【题型】解答题　【知识点】向量　【难度】medium
如图，已知 $ABCD$ 为平行四边形.

(1) 若 $|\overrightarrow{AB}| = 5, |\overrightarrow{AD}| = 4, |\overrightarrow{BD}| = \sqrt{21}$，求 $\overrightarrow{AB} \cdot \overrightarrow{AD}$ 及 $|\overrightarrow{AC}|$ 的值；

(2) 记平行四边形 $ABCD$ 的面积为 $S$，设 $\overrightarrow{AB} = (x_1, y_1), \overrightarrow{AD} = (x_2, y_2)$，求证：$S = |x_1y_2 - x_2y_1|$.
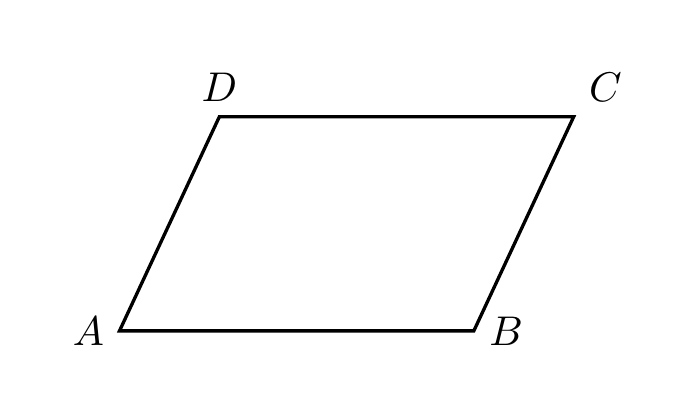
【解答】

【答案】 (1) $\overrightarrow{AB} \cdot \overrightarrow{AD} = 10, |\overrightarrow{AC}| = \sqrt{61}$

(2) 证明见解析

【分析】 (1) 由 $\overrightarrow{BD} = \overrightarrow{AD} - \overrightarrow{AB}$，根据数量积的运算律求出 $\overrightarrow{AB} \cdot \overrightarrow{AD}$，再根据 $|\overrightarrow{AC}| = |\overrightarrow{AD} + \overrightarrow{AB}| = \sqrt{(\overrightarrow{AD} + \overrightarrow{AB})^2}$ 计算可得；

(2) 由面积公式得到 $S_{ABCD} = |\overrightarrow{AB}||\overrightarrow{AD}|\sin A$，将两边平方，再由同角三角函数的基本关系、夹角公式及数量积、模的坐标表示计算可得.

【详解】 (1) 在平行四边形 $ABCD$ 中 $\overrightarrow{BD} = \overrightarrow{AD} - \overrightarrow{AB}$，

所以 $|\overrightarrow{BD}| = |\overrightarrow{AD} - \overrightarrow{AB}| = \sqrt{(\overrightarrow{AD} - \overrightarrow{AB})^2} = \sqrt{\overrightarrow{AD}^2 - 2\overrightarrow{AD} \cdot \overrightarrow{AB} + \overrightarrow{AB}^2}$

$= \sqrt{|\overrightarrow{AD}|^2 - 2\overrightarrow{AB} \cdot \overrightarrow{AD} + |\overrightarrow{AB}|^2} = \sqrt{21}$，

即 $4^2 - 2\overrightarrow{AB} \cdot \overrightarrow{AD} + 5^2 = 21$，解得 $\overrightarrow{AB} \cdot \overrightarrow{AD} = 10$，

所以 $|\overrightarrow{AC}| = |\overrightarrow{AD} + \overrightarrow{AB}| = \sqrt{(\overrightarrow{AD} + \overrightarrow{AB})^2} = \sqrt{\overrightarrow{AD}^2 + 2\overrightarrow{AD} \cdot \overrightarrow{AB} + \overrightarrow{AB}^2}$

$= \sqrt{|\overrightarrow{AD}|^2 + 2\overrightarrow{AB} \cdot \overrightarrow{AD} + |\overrightarrow{AB}|^2} = \sqrt{61}$.

(2) 因为 $S_{ABCD} = |\overrightarrow{AB}||\overrightarrow{AD}|\sin A$，将两边平方可得 $S^2 = |\overrightarrow{AB}|^2|\overrightarrow{AD}|^2\sin^2 A = |\overrightarrow{AB}|^2|\overrightarrow{AD}|^2(1 - \cos^2 A)$，

又 $\cos A = \frac{\overrightarrow{AB} \cdot \overrightarrow{AD}}{|\overrightarrow{AB}| \cdot |\overrightarrow{AD}|}$，

所以 $S^2 = |\overrightarrow{AB}|^2|\overrightarrow{AD}|^2 \left[ 1 - \left( \frac{\overrightarrow{AB} \cdot \overrightarrow{AD}}{|\overrightarrow{AB}| \cdot |\overrightarrow{AD}|} \right)^2 \right]$，

整理得 $S^2 = |\overrightarrow{AB}|^2|\overrightarrow{AD}|^2 - (\overrightarrow{AB} \cdot \overrightarrow{AD})^2$，

又 $|\overrightarrow{AB}|^2 = x_1^2 + y_1^2, |\overrightarrow{AD}|^2 = x_2^2 + y_2^2, \overrightarrow{AB} \cdot \overrightarrow{AD} = x_1x_2 + y_1y_2$，

所以 $S^2 = (x_1^2 + y_1^2)(x_2^2 + y_2^2) - (x_1x_2 + y_1y_2)^2 = x_1^2y_2^2 - 2x_1x_2y_1y_2 + x_2^2y_1^2 = (x_1y_2 - x_2y_1)^2$，

所以 $S = |x_1y_2 - x_2y_1|$.